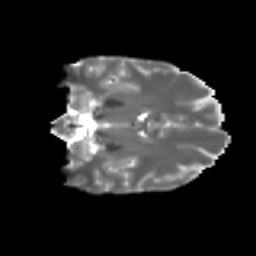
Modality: T2w
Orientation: coronal
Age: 21
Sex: female
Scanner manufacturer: ge
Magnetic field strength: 3 T
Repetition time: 7.8 s
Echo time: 0.0606 s